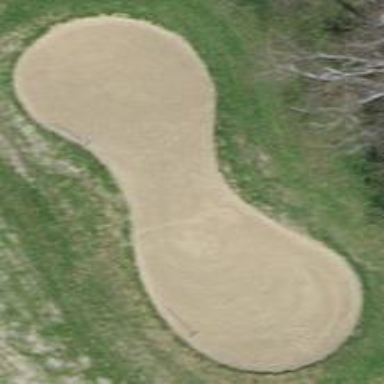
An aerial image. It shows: Golf bunker filled with natural sand.